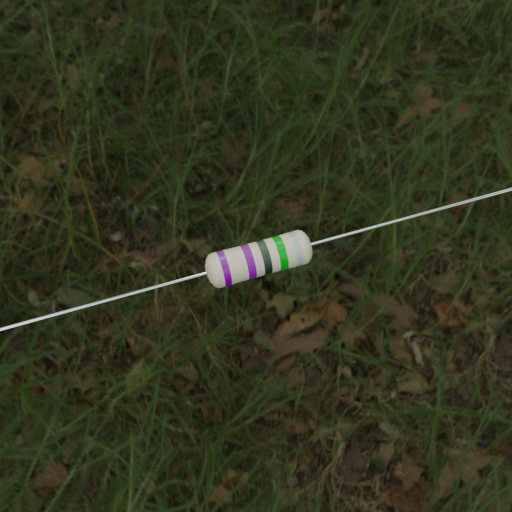
Resistor colour bands (in order): violet, violet, black, green, silver